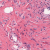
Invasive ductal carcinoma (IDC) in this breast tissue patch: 0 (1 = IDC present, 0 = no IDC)